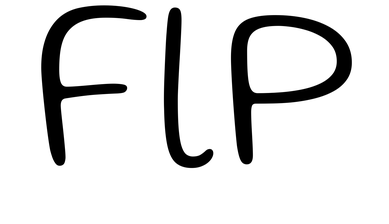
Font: Gluten_ExtraLight